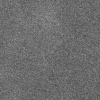
Atmospheric dust classification: dusty